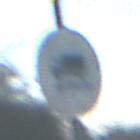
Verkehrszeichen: TatsaechlicheLaenge
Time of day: MorningAfternoon
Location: Outdoor (Nature)
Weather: Clear
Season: NotSpecified
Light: Natural